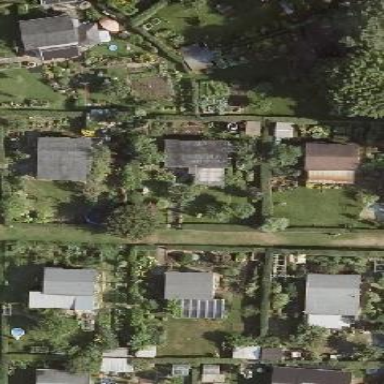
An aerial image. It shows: Plot in the allotments.